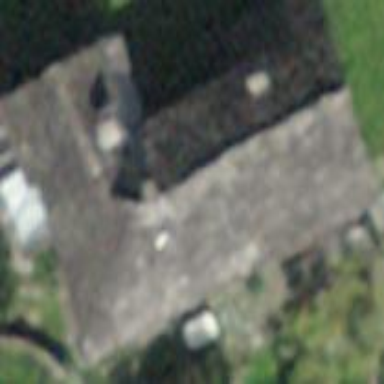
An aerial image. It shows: Detached building.